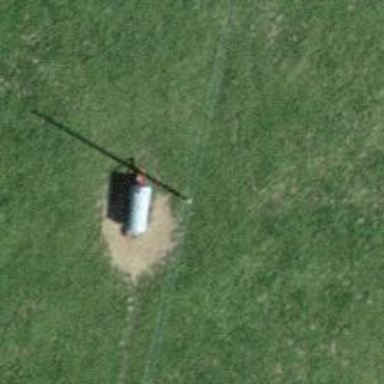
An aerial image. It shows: Minor power line.